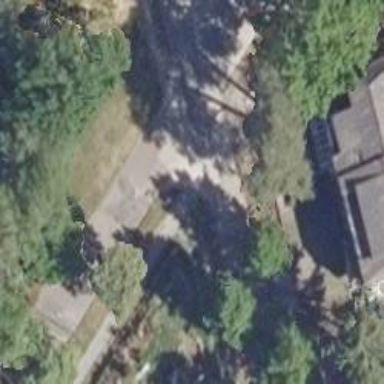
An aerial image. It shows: Residential road with sidewalks on both sides.